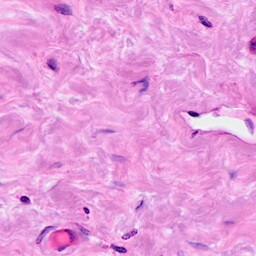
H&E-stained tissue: Breast